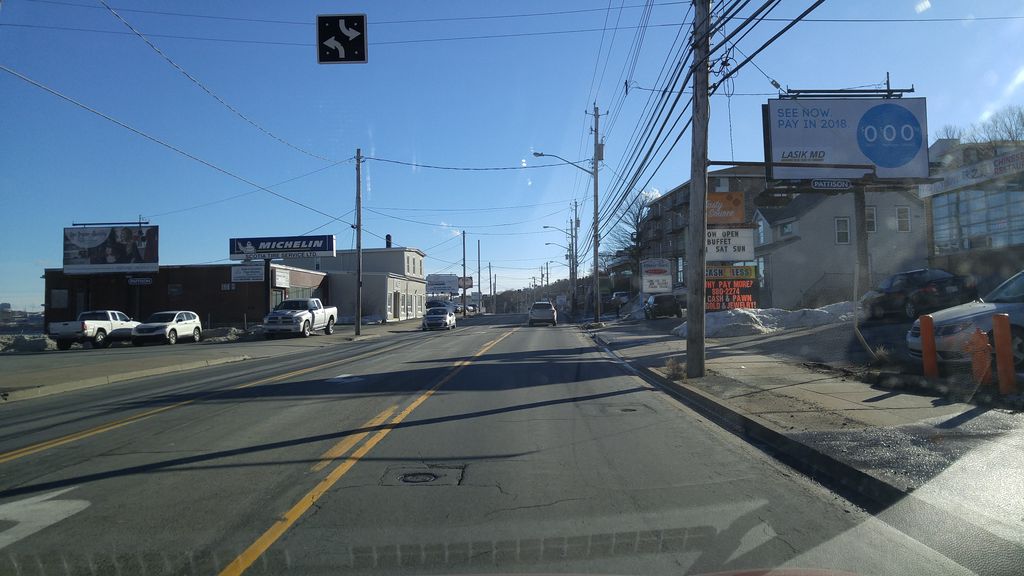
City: halifax